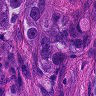
Metastatic tissue present: yes